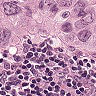
Metastatic tissue present: yes